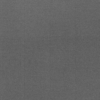
Label: dusty